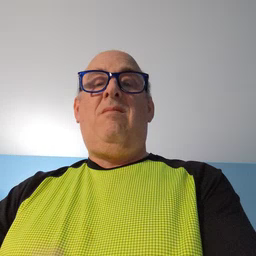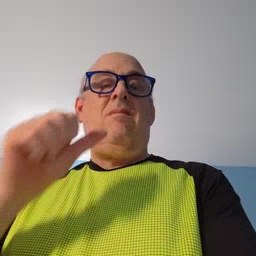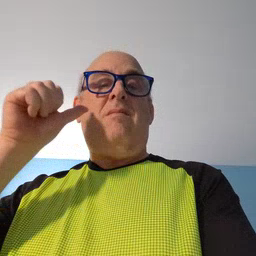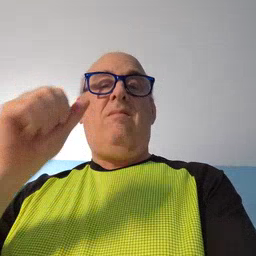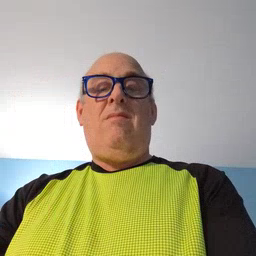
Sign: yesterday